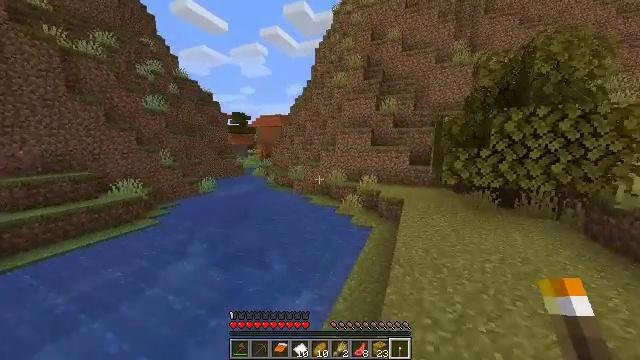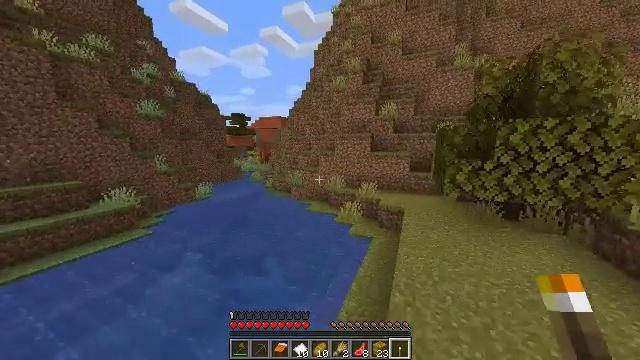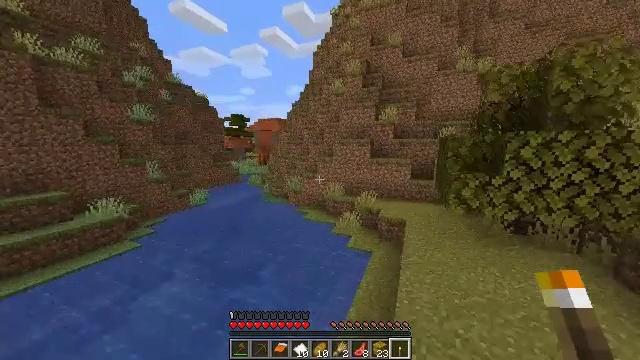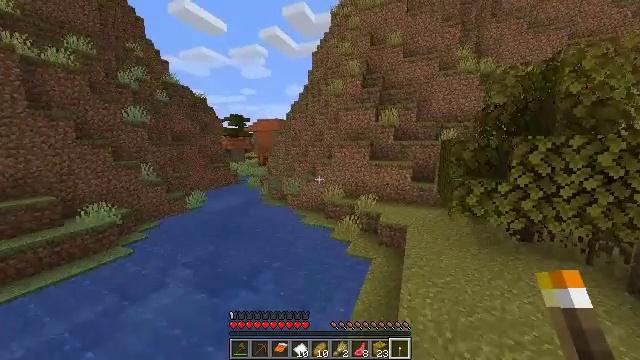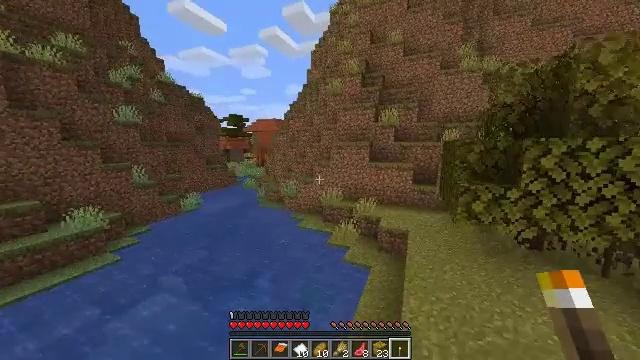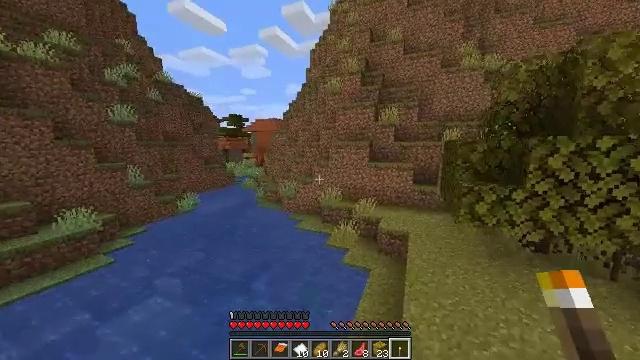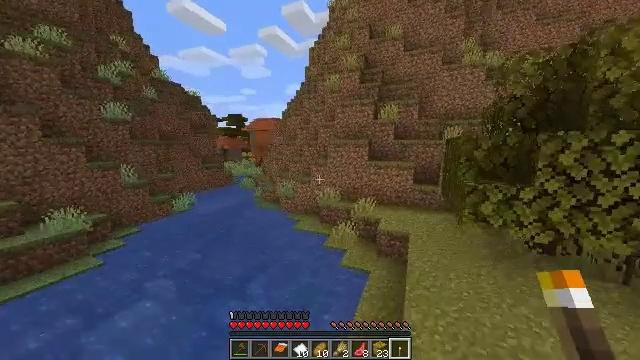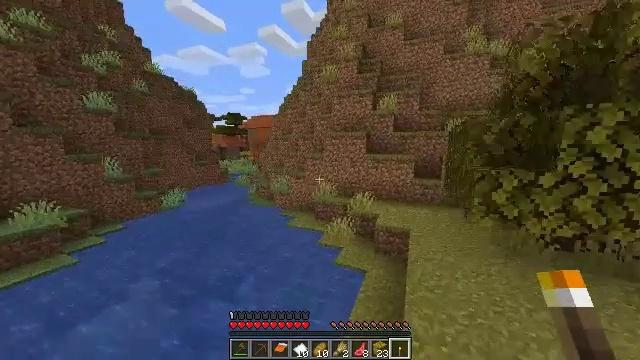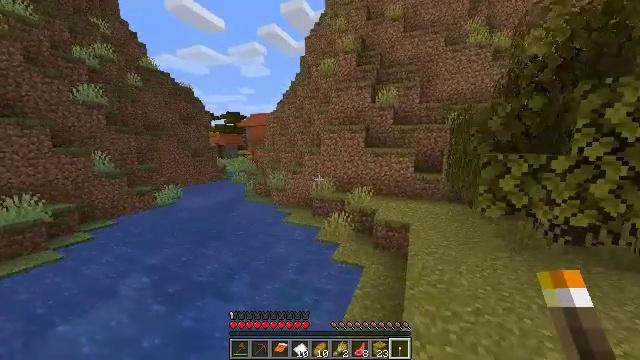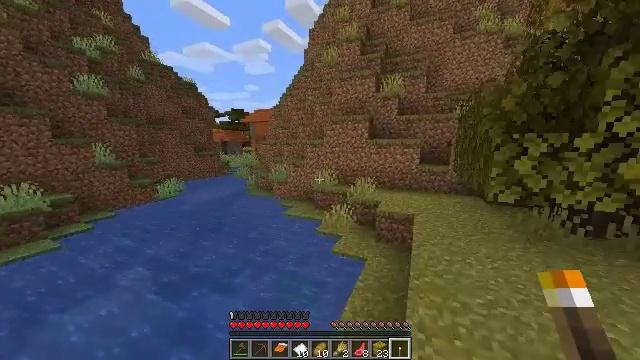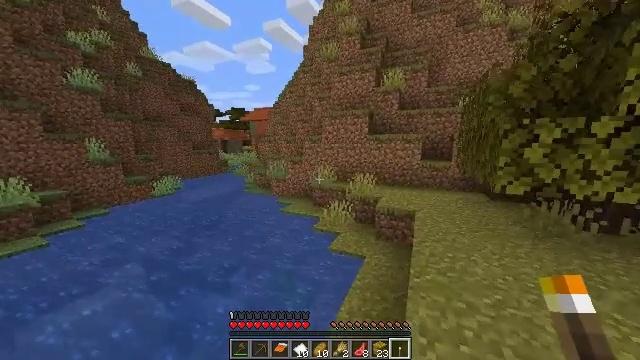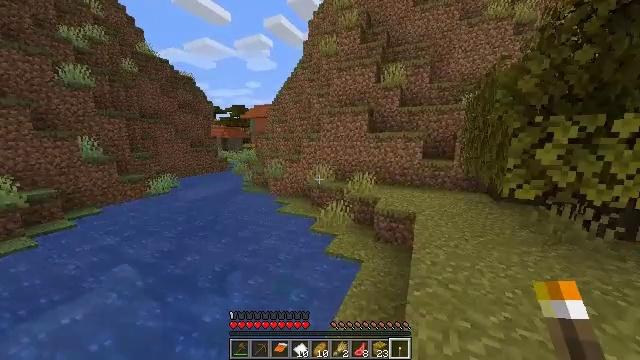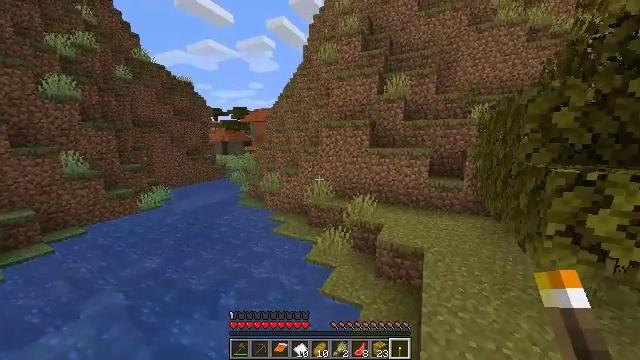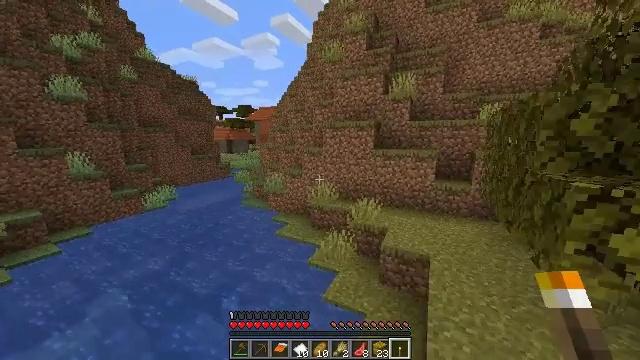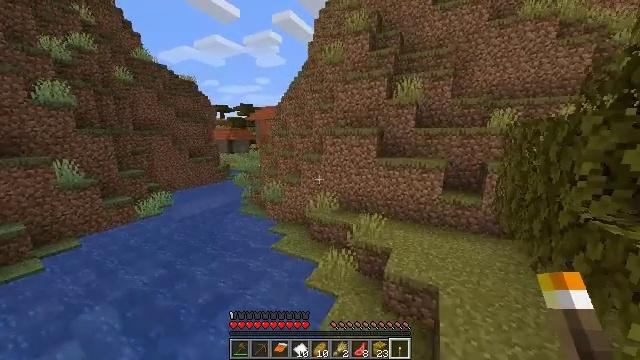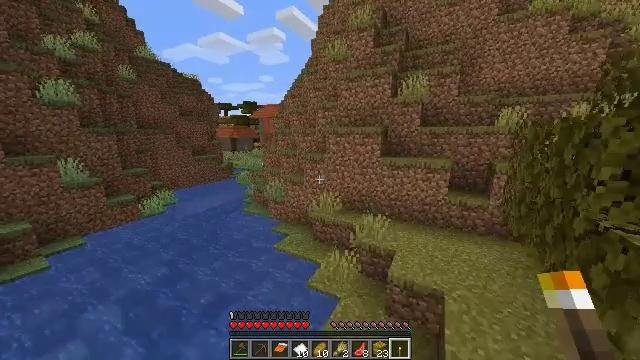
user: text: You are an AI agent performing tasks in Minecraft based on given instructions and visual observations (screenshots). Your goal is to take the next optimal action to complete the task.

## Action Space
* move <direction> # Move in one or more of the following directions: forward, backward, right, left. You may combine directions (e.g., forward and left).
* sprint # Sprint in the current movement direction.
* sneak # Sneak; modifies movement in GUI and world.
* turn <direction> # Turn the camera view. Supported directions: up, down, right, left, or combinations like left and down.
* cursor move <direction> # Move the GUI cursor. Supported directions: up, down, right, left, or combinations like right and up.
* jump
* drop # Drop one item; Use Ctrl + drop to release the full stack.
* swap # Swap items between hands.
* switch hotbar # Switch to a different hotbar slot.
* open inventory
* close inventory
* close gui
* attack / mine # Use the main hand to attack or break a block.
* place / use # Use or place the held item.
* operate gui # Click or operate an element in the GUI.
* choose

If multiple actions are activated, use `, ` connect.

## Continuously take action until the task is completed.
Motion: motion action
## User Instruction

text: Left click on the blast furnace to break it.
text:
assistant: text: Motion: move forward, jump
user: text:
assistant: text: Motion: move forward, jump
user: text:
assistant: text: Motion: move forward and move right, jump
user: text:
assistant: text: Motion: move forward and move right, jump
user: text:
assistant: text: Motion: move forward and move right, jump
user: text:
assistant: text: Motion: move forward and move right, jump
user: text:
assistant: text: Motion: move forward and move right, jump
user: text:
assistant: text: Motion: move forward and move right, jump
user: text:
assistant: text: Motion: move forward and move right, turn left, jump
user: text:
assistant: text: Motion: move forward and move right, jump
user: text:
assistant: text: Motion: move forward, jump
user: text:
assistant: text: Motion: move forward, jump
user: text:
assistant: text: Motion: move forward, turn left, jump
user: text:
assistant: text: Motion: move forward and move left, jump
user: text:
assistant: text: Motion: move forward and move left, jump
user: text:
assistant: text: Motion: move forward and move left, turn left, jump
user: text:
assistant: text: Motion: move forward and move left, jump
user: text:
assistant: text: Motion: move forward and move left, jump
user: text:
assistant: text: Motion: move forward, turn left, jump
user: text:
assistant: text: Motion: move forward, turn left, jump
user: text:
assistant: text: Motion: move forward, turn left, jump
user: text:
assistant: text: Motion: move forward and move left, turn left and up, jump
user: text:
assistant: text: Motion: move forward and move left, turn left and up, jump
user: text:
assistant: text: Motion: move forward and move left, jump
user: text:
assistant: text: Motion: move forward and move left, jump
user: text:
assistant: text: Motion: move forward and move left, jump
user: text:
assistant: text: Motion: move forward, jump
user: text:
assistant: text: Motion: move forward, jump
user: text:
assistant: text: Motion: move forward and move right, jump
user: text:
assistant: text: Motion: move forward and move right, jump